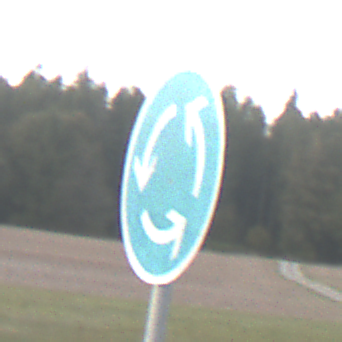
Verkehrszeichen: Kreisverkehr
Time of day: SunriseSunset
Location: Outdoor (Nature)
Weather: PartlyCloudy
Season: NotSpecified
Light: Natural